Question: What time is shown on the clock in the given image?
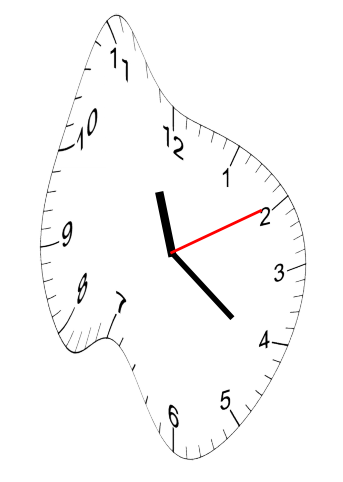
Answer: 11:21:10